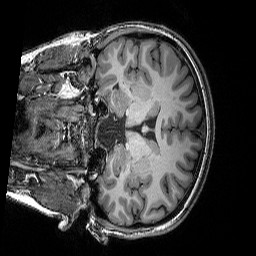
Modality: T1w
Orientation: coronal
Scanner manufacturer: siemens
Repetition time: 2.25 s
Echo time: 0.00418 s